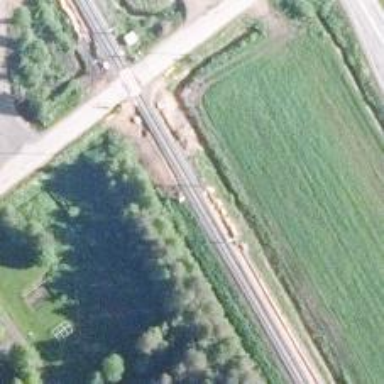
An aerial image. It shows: Railway track with continuous electrified contact line.